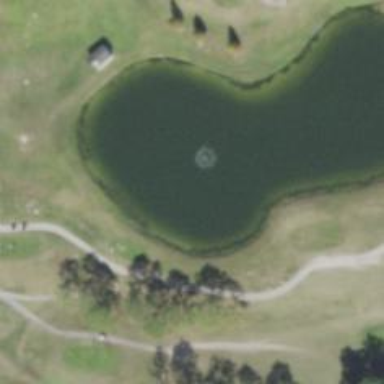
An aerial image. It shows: Golf hole.